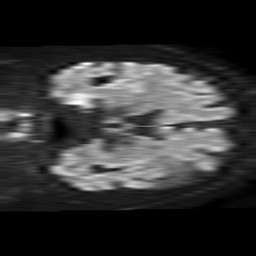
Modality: TRACE
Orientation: coronal
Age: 60
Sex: male
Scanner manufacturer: philips
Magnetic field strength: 1.5 T
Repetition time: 4.6 s
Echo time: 0.08631 s